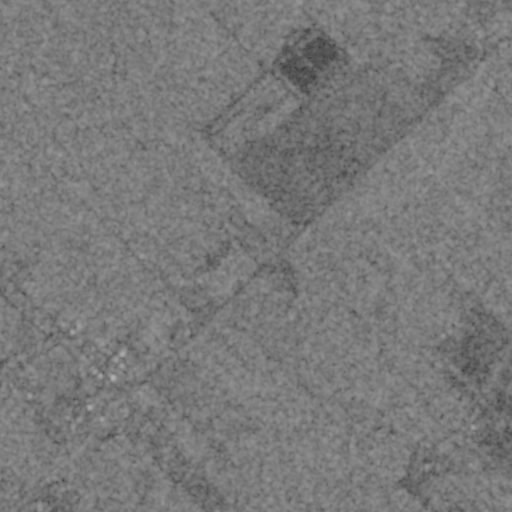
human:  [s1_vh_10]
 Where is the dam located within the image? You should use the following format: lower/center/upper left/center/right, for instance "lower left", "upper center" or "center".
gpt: The dam is located in the lower left of the image.
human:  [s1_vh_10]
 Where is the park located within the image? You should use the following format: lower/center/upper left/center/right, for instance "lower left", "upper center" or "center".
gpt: The park is located in the lower left of the image.
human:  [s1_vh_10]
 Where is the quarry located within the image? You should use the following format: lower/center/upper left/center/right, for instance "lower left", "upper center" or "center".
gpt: The quarry is located in the lower left of the image.
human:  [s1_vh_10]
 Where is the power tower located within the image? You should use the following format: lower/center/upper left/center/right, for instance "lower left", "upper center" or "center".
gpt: There is no power tower in the image.

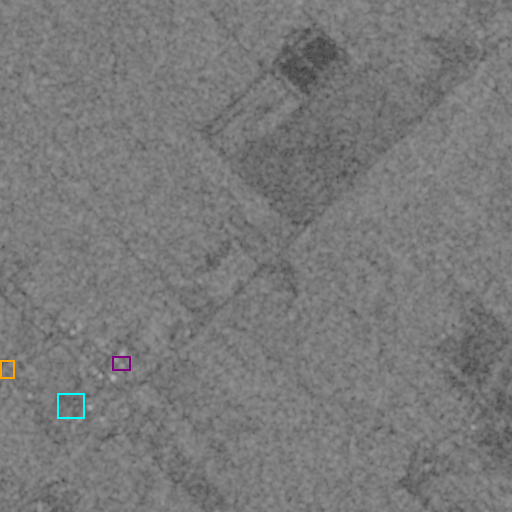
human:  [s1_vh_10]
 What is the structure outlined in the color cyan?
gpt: The structure outlined in cyan is a park.
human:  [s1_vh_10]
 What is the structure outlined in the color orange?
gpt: The structure outlined in orange is a quarry.
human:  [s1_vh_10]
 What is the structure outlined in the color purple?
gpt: The structure outlined in purple is a building.
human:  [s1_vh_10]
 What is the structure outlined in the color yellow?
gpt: There is no yellow outline.